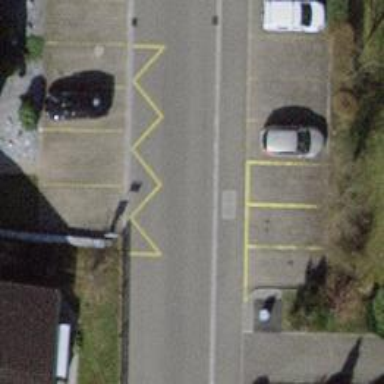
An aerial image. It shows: Public transport stop position.